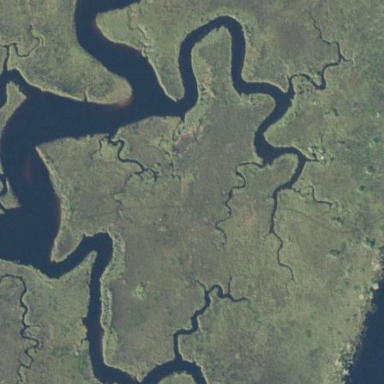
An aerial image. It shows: Saltmarsh wetland.